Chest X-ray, AP view. Patient: 63 years old, sex M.
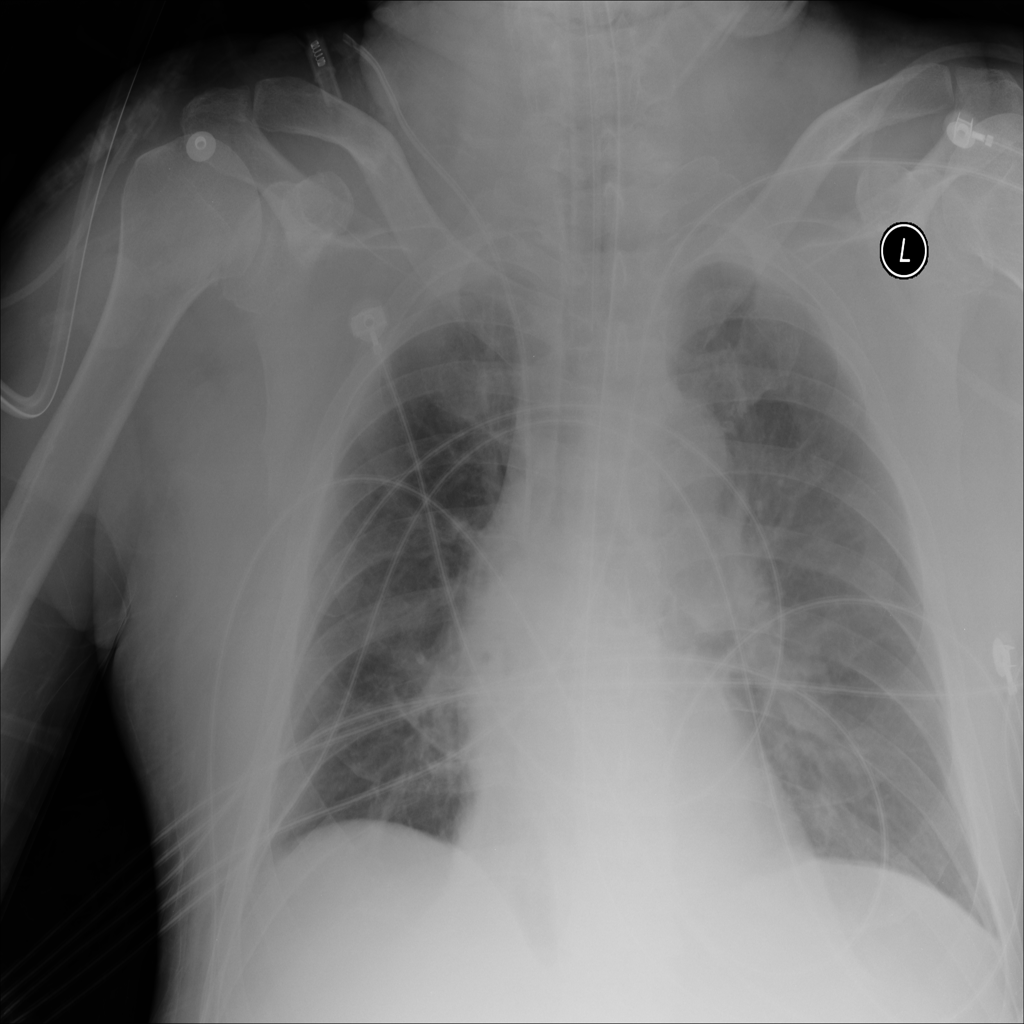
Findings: Edema, Effusion